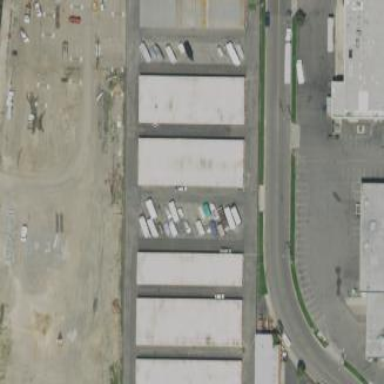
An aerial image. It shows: Storage rental shop.